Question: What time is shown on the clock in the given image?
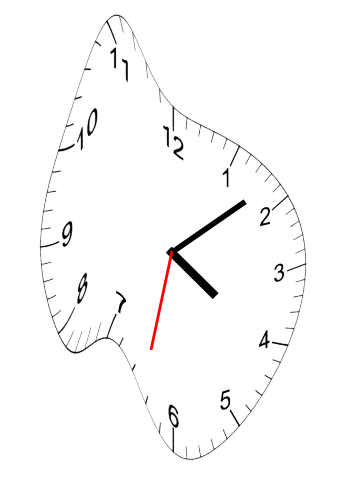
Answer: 04:08:32